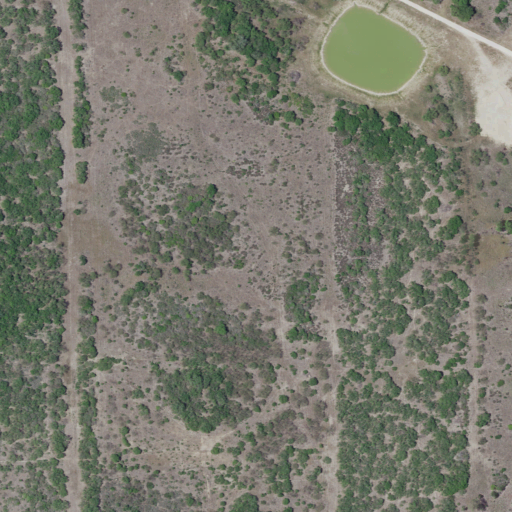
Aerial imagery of plain(s) in Texas named Jensen Pasture containing shrub, pasture, open development, low intensity development, and open water